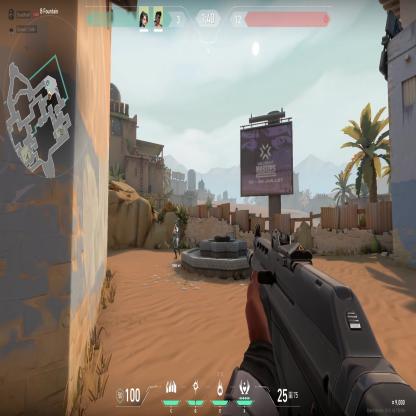
Label: teammate